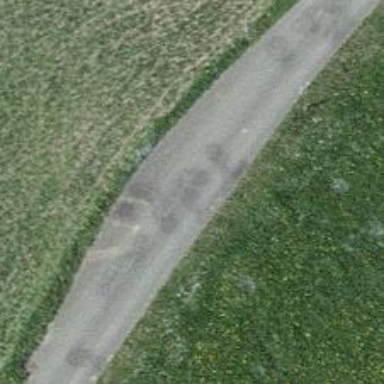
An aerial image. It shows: Passing place on the road.